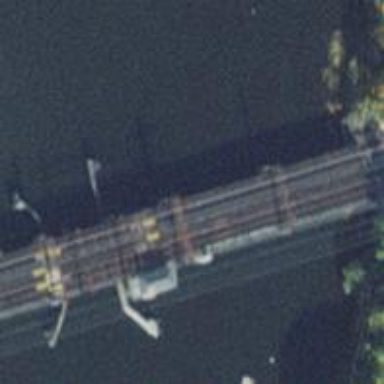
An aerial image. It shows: Bridge over railway with electrified contact lines.